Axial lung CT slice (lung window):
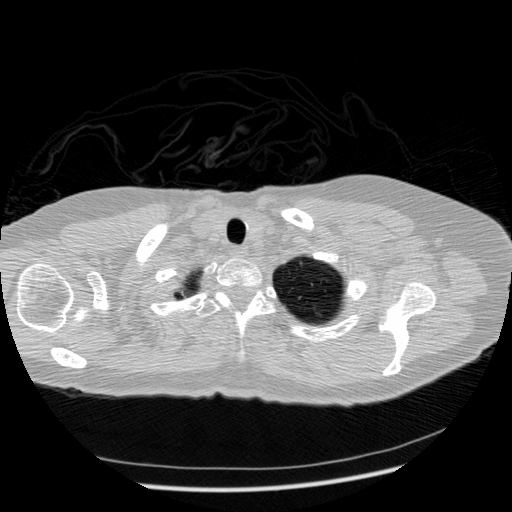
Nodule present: no